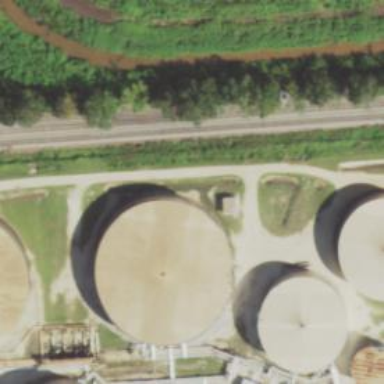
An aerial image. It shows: Storage tank created as man-made structure.